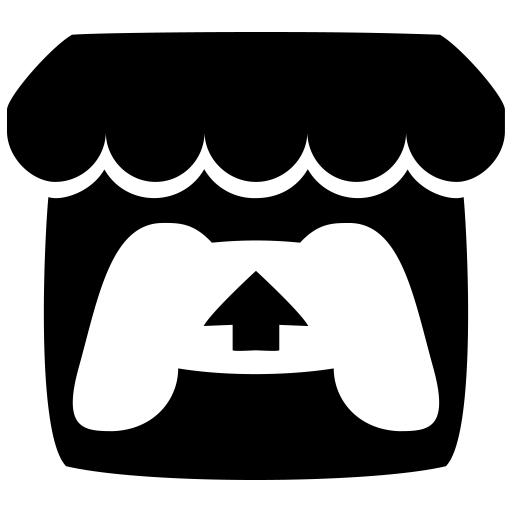
Tags: icon, FontAwesome, fa-icon, brand, itch, io